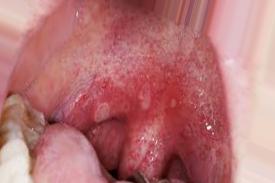
Condition: Mouth Ulcer